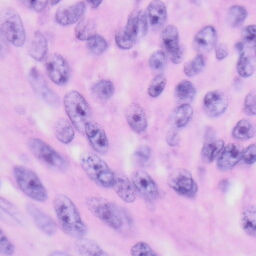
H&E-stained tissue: Skin